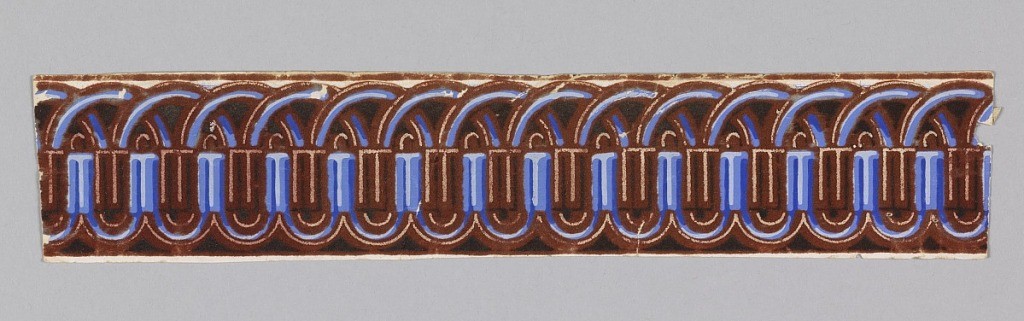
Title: Border
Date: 1850–80
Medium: Block-printed and flocked on machine-made paper
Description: Narrow passementerie border in fancy gimp design. Printed in three shades of blue and deep red flock.

H#524